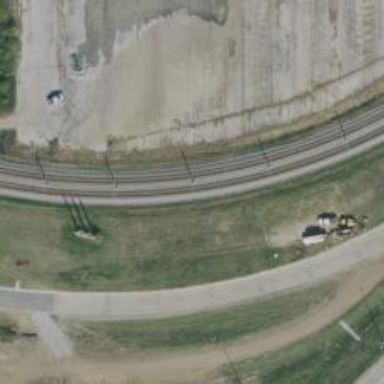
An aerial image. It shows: Light rail railway line with electrification through contact lines.